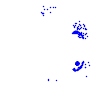
Particle: pion